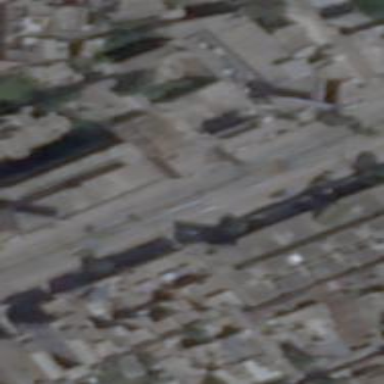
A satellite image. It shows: Building serving as bus station.